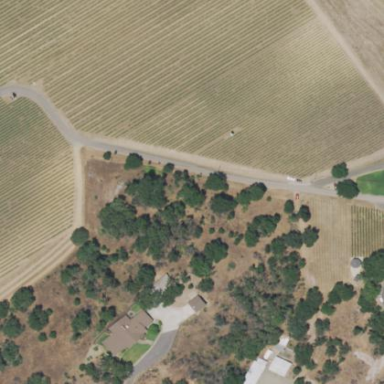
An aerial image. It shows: Vineyard where grapes are grown.